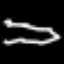
Label: pencil